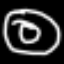
Label: donut